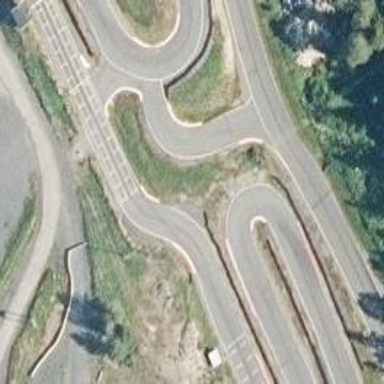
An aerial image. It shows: Motor sport raceway with asphalt surface.